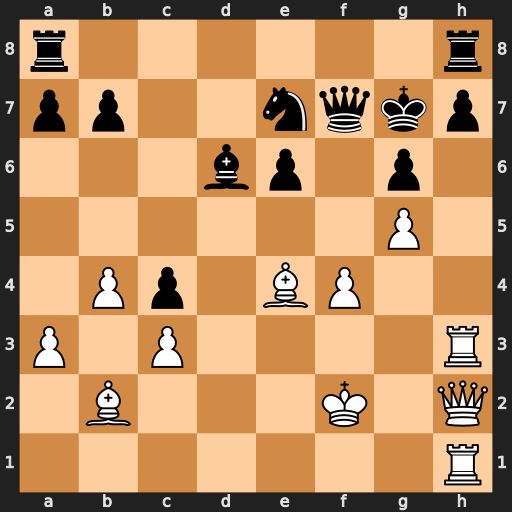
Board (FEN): r6r/pp2nqkp/3bp1p1/6P1/1Pp1BP2/P1P4R/1B3K1Q/7R
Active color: w
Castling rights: -
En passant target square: -
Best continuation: Rxh7+ Rxh7 Qxh7+